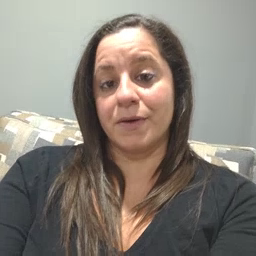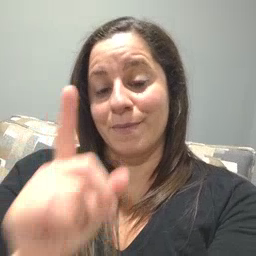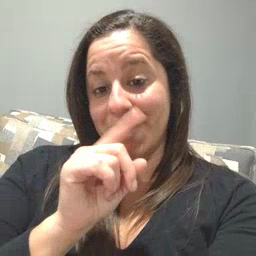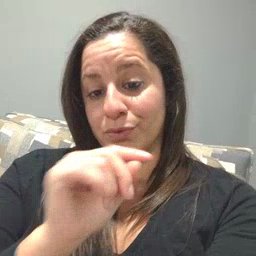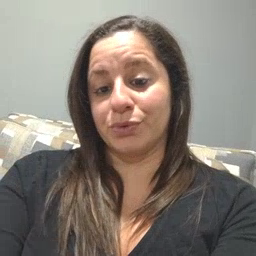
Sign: mouse